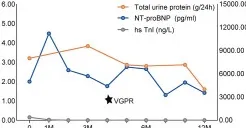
Hematologic and Organ Response of case 1 and case 2 with SDd. (D) Illustration of 24-h urine collection, NT-proBNP and hsTnl over time since diagnosis of AL, representative of organ response of case 2.
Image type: pathology (immunostaining)